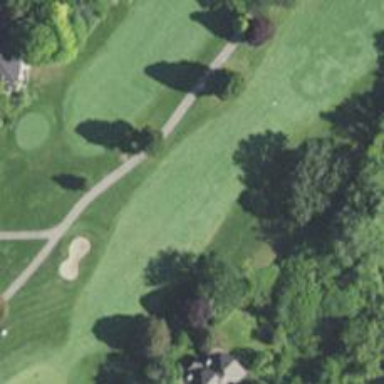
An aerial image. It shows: View of golf hole.